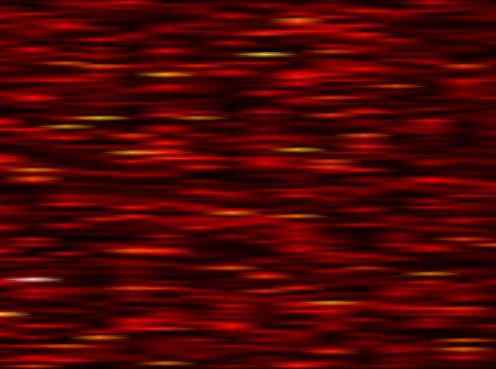
Label: WOLA